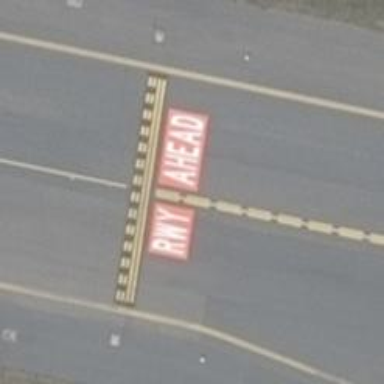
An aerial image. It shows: Runway holding position.